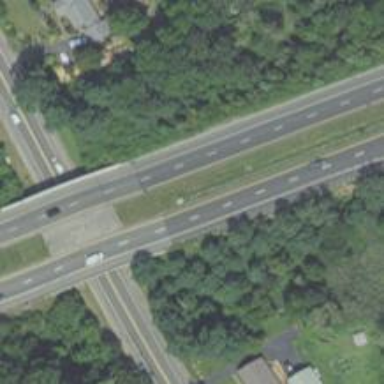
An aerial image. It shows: Asphalt bridge over motorway.